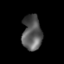
Tissue: lung
Cell type: Others
Senescence score: 0.2256
Nuclear area (px): 668
Mean DAPI intensity: 87.904